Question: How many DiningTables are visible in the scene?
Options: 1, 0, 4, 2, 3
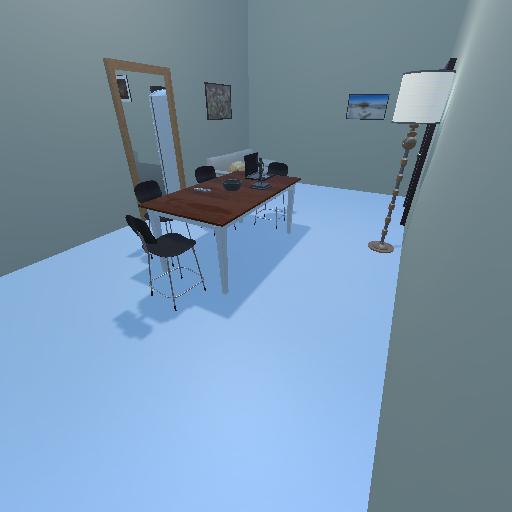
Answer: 1